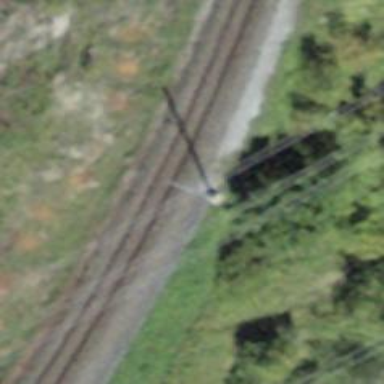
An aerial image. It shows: Narrow gauge railway with electrified contact lines.